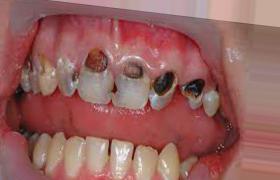
Condition: Caries